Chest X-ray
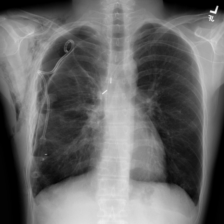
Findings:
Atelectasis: negative
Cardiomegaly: negative
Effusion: negative
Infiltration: negative
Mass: negative
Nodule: negative
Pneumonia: negative
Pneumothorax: positive
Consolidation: negative
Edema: negative
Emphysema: positive
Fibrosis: negative
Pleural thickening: negative
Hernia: negative